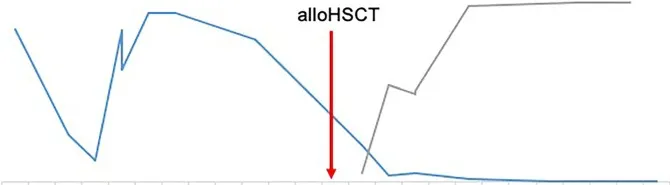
Normalization of CD4:CD8 ratio followed by increase of CD3+ donor chimerism after alloHSCT confirming graft-vs-Sezary effect.
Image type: chart (chart)